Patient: sex M, age 28
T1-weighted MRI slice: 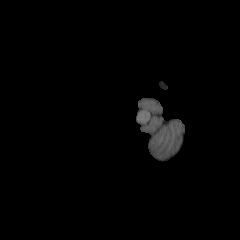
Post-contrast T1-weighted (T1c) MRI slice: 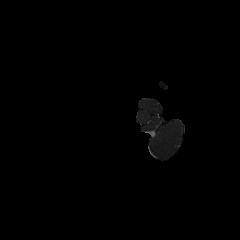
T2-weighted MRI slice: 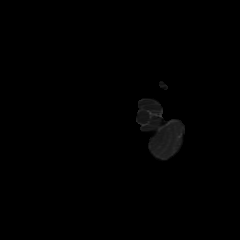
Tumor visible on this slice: no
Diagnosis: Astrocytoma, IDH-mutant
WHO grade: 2